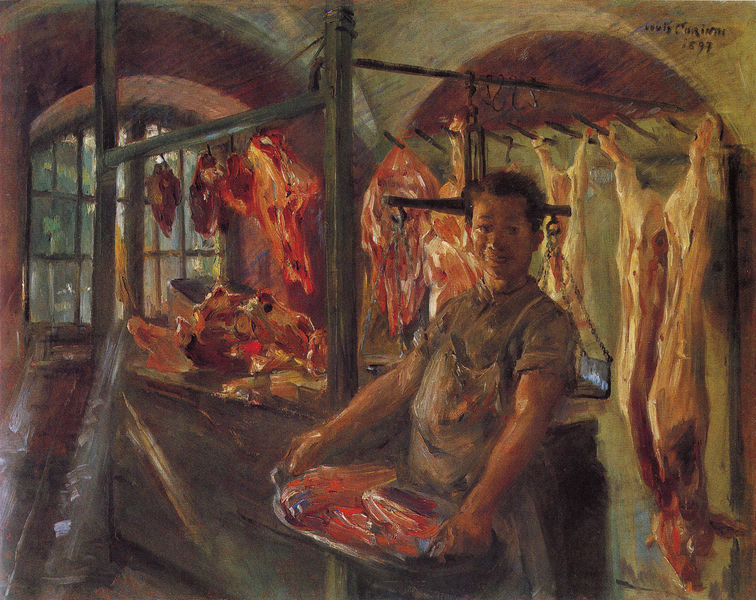
Titel: Schlachterladen in Schäftlarn an der Isar
Künstler: Lovis Corinth
Standort: Bremen
Institution: Kunsthalle Bremen
Schlagwörter: blau, dunkel, kopf, mann, schatten, weiß, gelb, grün, impressionismus, ocker, braun, fenster, grau, licht, schwarz, tisch, vordergrund, ölbild, blick, rot, tier, tiere, beige, expressionismus, malerei, tresen, arme, augen, gesicht, inkarnat, mensch, schale, schüssel, stehen, tablett, tod, tot, tragen, hände, portrait, porträt, signatur, öl, kühe, gitter, sonne, realismus, arbeit, genre, handel, deutschland, schürze, geschäft, perspektive, kuh, rind, schweine, bauernhof, signiert, laden, rundbogen, treppe, essen, impressionistisch, gestell, platte, junge, fett, fleisch, roh, lachen, keller, nische, ausgeweidert, auslage, berlin, beruf, blut, corinth, courbet, fleischei, fleischer, fleischerei, fleischerhacken, fleischerhaken, froh, gerüst, geschlachtet, gewölbe, hacken, haken, hälfte, hälften, hängen, lamm, lichtstrahl, lovis, lovis corinth, metzger, metzgerei, offen, rinder, rindskopf, schaf, schlachten, schlachter, schlachterei, schlachthof, schwein, schweinehälfte, schweinehälften, schweinekadaver, sonnenstrahl, stangen, stolz, tablet, theke, tierbild, verkauf, verkäufer, waage, wage, wanne, ausbluten, trog, aufgehängt, dreckig, schlachtung, ekelig, abhängen, schlachthaus, gritter, 1897, schlachtschüssel, #schwein, 1697, kadawer, fleischstücke, blud, balkenwaage